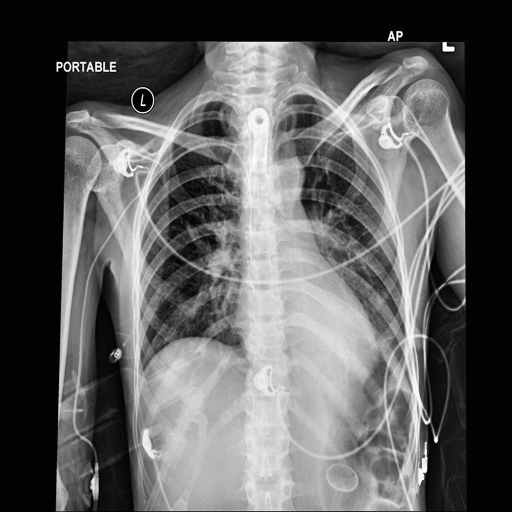
Finding: NORMAL